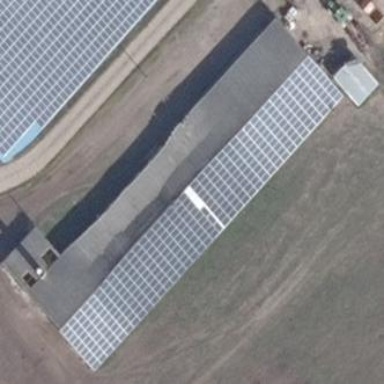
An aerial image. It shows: Solar photovoltaic panel generator located in farm auxiliary building. The generator provides electricity through small installation.